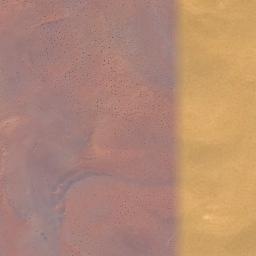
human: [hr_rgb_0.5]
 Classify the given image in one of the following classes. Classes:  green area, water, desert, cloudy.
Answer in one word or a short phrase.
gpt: desert